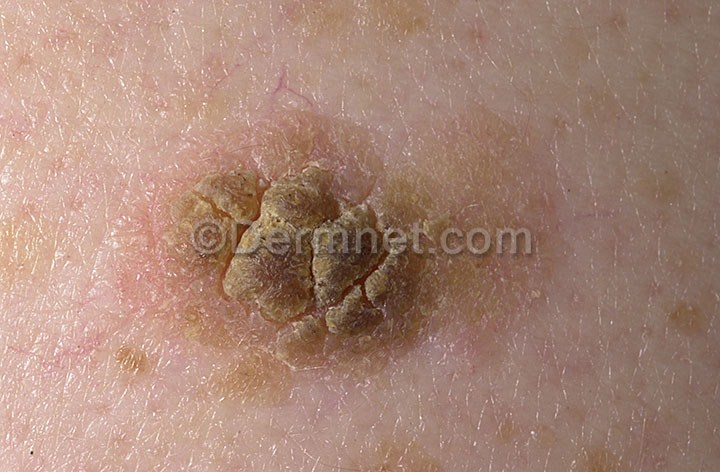
Disease: Seborrheic Keratoses and other Benign Tumors